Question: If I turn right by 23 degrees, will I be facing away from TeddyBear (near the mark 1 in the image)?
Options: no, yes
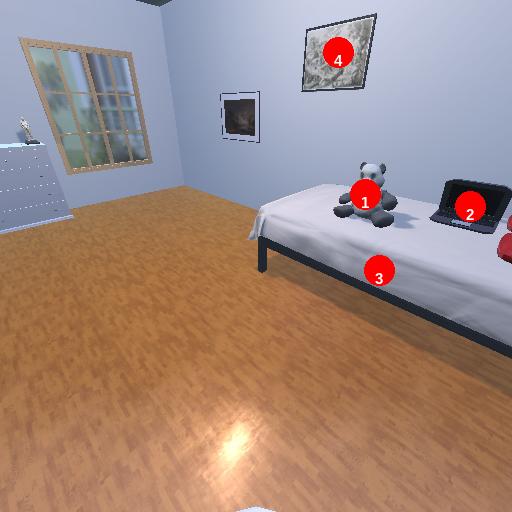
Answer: no